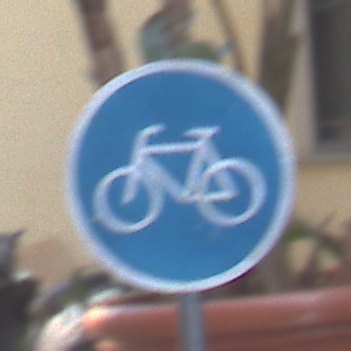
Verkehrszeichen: Radweg
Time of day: MorningAfternoon
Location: Outdoor (Urban)
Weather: PartlyCloudy
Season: NotSpecified
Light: Natural